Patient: sex F, age 59
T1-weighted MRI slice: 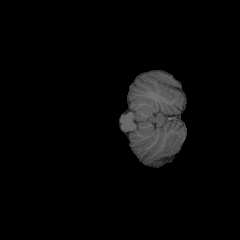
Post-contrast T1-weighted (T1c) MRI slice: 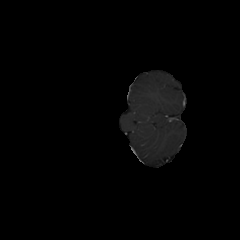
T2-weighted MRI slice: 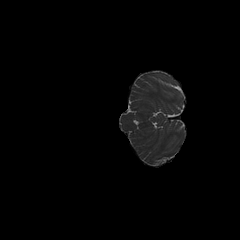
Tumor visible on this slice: no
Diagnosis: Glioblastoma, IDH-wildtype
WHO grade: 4